Question: I am new in GXT and I'm trying to create TabPanel which has some tabs on the left side and some on the right (like on the picture 2). I can without any problem create the simplest TabPanel like on the picture 1.

In GWT I've managed to move some tabs to the right side in that way:
'''
tabLayoutPanel.getTabWidget(i).getParent().addStyleName("right");
'''
and CSS:
'''
.right {
float: right;
margin-right: 6px;
}
'''
But I don't find option like in GXT TabPanel.
Can you please help me with this case? Thanks in advance.
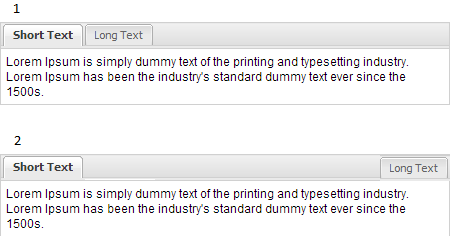
Answer: You have to do small hack to get access to tab handlers in GXT 3.
'''
class StylableTabPanel extends TabPanel {
public void applyTabStyles(Widget widget, String styles) {
findItem(getWidgetIndex(widget)).applyStyles(styles);
}
}
'''
Then:
'''
tabPanel = new StylableTabPanel();
HTML shortText = new HTML("Lorem ipsum...");
tabPanel.add(shortText, "Short Text");
HTML longText = new HTML("<b>lorem ipsum dolor sit amet...</b>");
tabPanel.add(longText, "Long Text");
tabPanel.applyTabStyles(longText, "margin-left: 300px;");
'''
Unfortunately, you have to compute left margin manually, because you cannot use "float: right" here: GXT developers decided to assign "width: 1000000px;" to UL element that holds tabs. So such floating rule simply pushes it beyond the right edge of your container (unless you have screen more than <PHONE> pixels width ;]).
I hope this helps.